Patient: sex M, age 47
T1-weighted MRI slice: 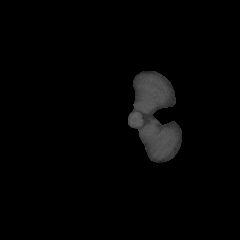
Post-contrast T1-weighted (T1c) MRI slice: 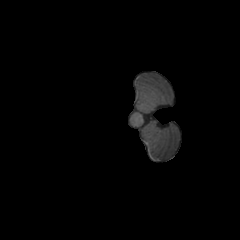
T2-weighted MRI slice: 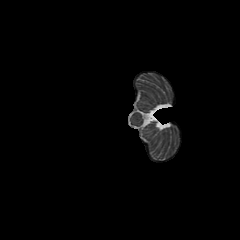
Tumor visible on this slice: no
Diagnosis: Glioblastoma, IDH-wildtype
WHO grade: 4